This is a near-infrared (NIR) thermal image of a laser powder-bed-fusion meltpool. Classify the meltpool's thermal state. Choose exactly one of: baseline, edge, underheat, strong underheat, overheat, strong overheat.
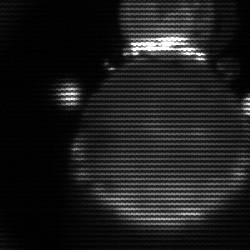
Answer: edge